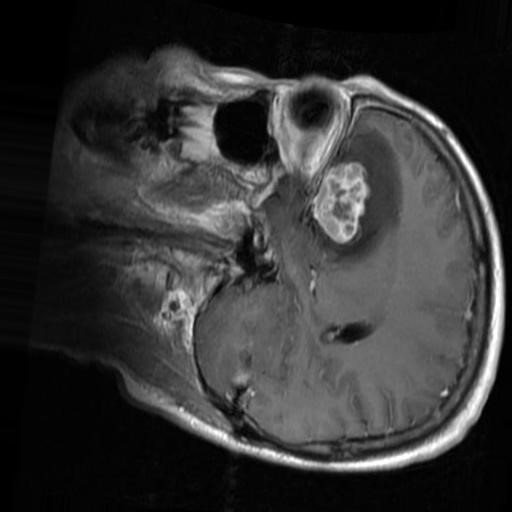
Label: brain_menin